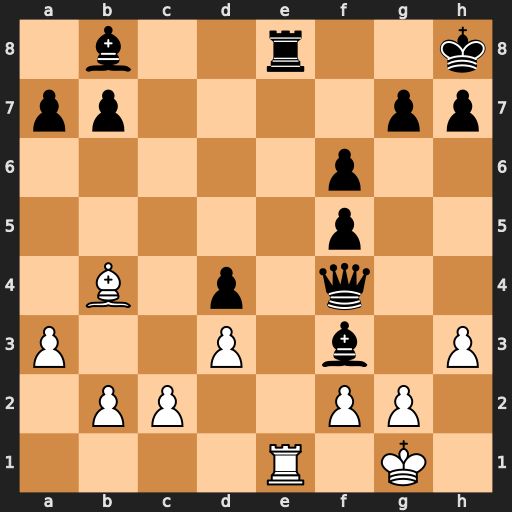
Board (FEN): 1b2r2k/pp4pp/5p2/5p2/1B1p1q2/P2P1b1P/1PP2PP1/4R1K1
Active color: w
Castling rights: -
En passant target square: -
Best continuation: Rxe8#